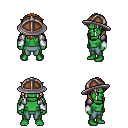
a pixel art fantasy rpg character, male body template, orc, green skin, steel arm armor, teal pants, blonde long hairstyle, chain helm, white cloth bracers, four views (front, back, left, right), 2x2 character sprite sheet, small pixel art, hard edges, no anti-aliasing